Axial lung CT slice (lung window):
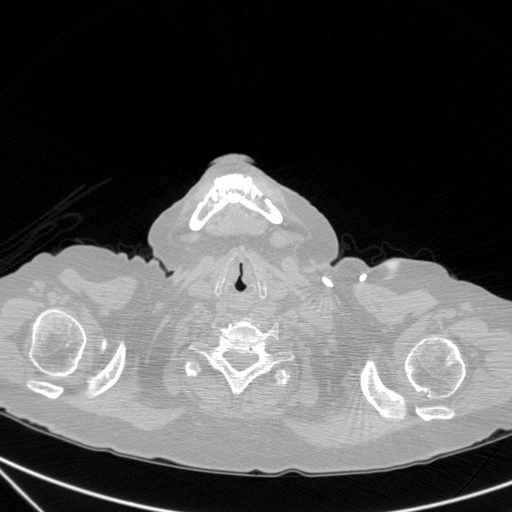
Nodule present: no